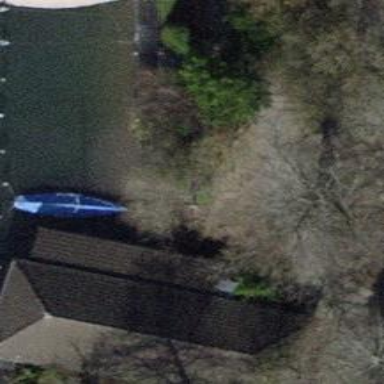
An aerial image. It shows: Boathouse.